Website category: sports
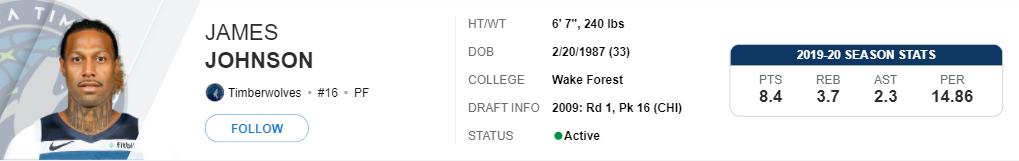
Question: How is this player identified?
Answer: James Johnson

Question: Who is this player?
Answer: James Johnson

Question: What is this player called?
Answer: James Johnson

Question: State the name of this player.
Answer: James Johnson

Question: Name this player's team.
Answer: Timberwolves

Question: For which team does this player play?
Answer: Timberwolves

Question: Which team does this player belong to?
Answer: Timberwolves

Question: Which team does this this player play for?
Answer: Timberwolves

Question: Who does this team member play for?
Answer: Timberwolves

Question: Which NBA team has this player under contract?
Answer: Timberwolves

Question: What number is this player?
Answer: #16

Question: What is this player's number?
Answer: #16

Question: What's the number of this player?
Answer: #16

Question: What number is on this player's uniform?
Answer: #16

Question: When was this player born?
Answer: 2/20/1987

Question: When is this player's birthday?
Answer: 2/20/1987

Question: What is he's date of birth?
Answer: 2/20/1987

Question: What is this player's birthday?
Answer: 2/20/1987

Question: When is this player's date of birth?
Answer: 2/20/1987

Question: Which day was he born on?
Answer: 2/20/1987

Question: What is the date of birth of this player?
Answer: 2/20/1987

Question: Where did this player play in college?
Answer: Wake Forest

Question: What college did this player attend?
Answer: Wake Forest

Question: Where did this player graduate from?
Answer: Wake Forest

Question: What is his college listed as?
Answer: Wake Forest

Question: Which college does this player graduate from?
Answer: Wake Forest

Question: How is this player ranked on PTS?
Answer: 8.4

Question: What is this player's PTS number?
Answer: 8.4

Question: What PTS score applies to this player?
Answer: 8.4

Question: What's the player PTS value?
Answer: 8.4

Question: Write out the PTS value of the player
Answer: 8.4

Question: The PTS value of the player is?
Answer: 8.4

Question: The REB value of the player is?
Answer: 3.7

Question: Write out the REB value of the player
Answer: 3.7

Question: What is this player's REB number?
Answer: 3.7

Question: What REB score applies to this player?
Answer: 3.7

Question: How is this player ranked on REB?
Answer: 3.7

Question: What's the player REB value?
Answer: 3.7

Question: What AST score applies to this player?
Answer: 2.3

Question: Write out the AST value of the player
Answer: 2.3

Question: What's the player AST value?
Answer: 2.3

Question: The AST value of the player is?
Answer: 2.3

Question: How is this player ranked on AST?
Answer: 2.3

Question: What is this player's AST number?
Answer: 2.3

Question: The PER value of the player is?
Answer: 14.86

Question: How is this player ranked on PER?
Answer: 14.86

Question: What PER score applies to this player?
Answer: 14.86

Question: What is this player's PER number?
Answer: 14.86

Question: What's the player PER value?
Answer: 14.86

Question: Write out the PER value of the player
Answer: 14.86

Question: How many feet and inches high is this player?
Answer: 6' 7"

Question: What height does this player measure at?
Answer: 6' 7"

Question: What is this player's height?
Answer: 6' 7"

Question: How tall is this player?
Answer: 6' 7"

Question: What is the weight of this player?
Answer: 240 lbs

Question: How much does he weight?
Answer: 240 lbs

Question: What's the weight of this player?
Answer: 240 lbs

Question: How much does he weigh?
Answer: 240 lbs

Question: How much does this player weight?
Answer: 240 lbs